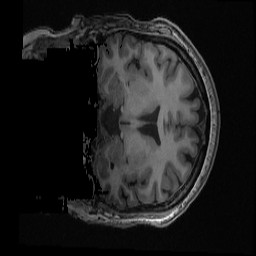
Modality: T1w
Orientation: coronal
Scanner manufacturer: ge
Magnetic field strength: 3 T
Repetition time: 0.008164 s
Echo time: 0.003184 s